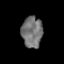
Tissue: prostate
Cell type: Myeloid cells
Senescence score: 0.3148
Nuclear area (px): 629
Mean DAPI intensity: 115.572